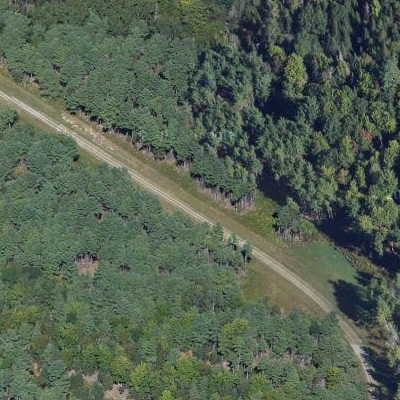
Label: Forest